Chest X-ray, PA view. Patient: 48 years old, sex M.
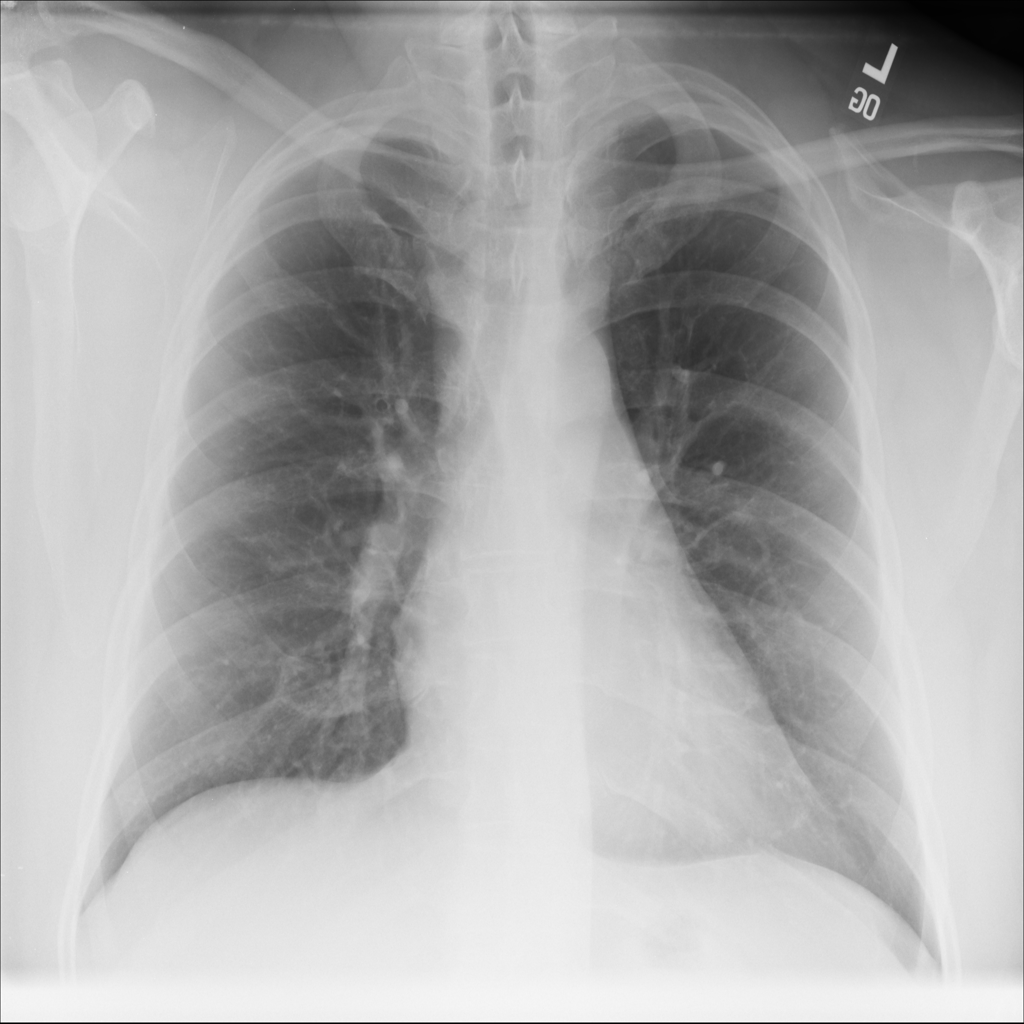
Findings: Infiltration